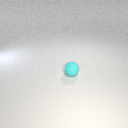
small cyan rubber sphere